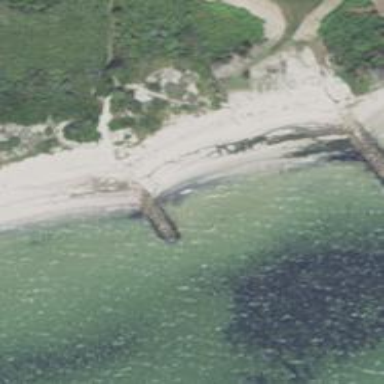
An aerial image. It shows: Breakwater structure.